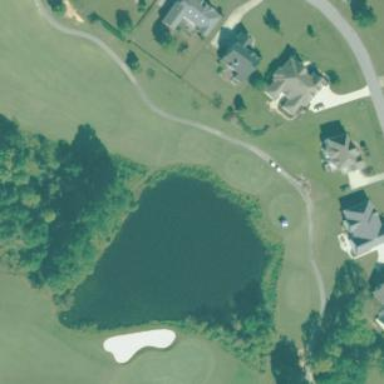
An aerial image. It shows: Golf tee on grassy land.